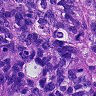
Metastatic tissue present: yes